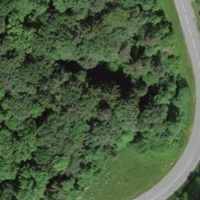
EUNIS habitat code: 41
Species observed at this site:
Milvus milvus
Falco tinnunculus
Picus viridis
Streptopelia decaocto